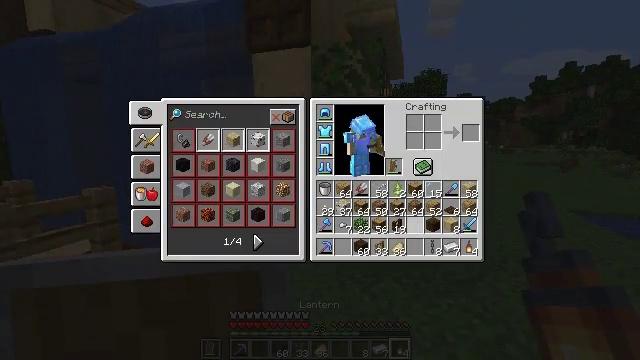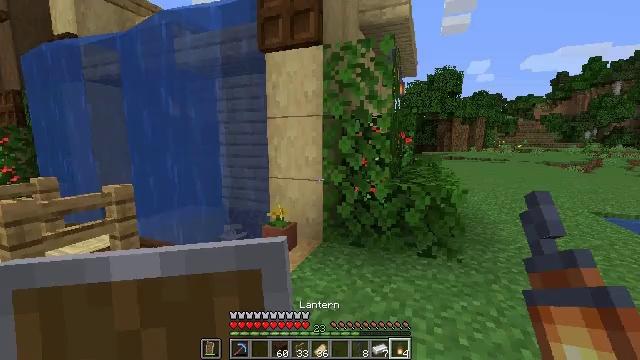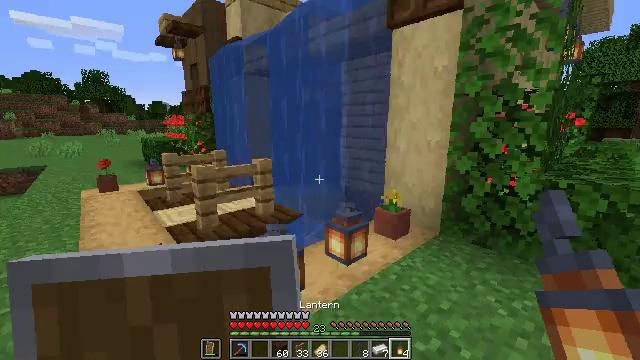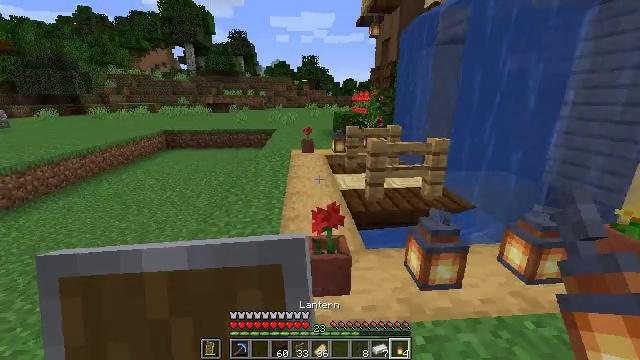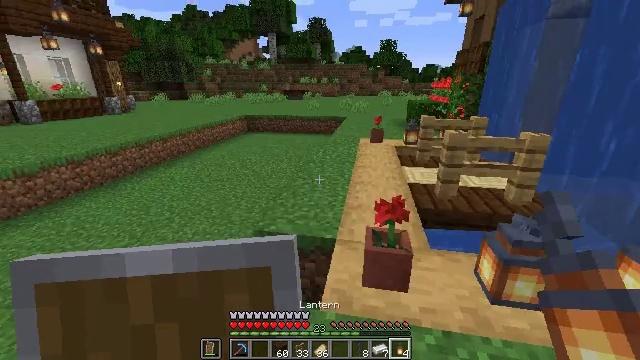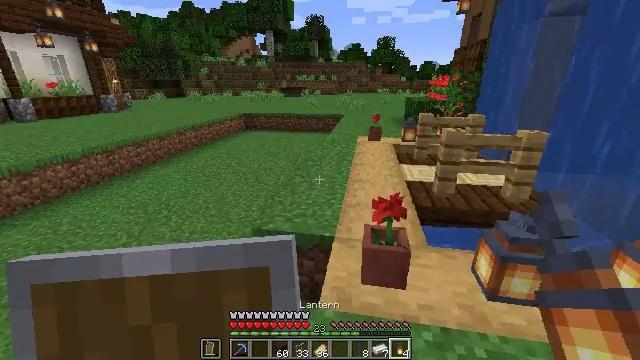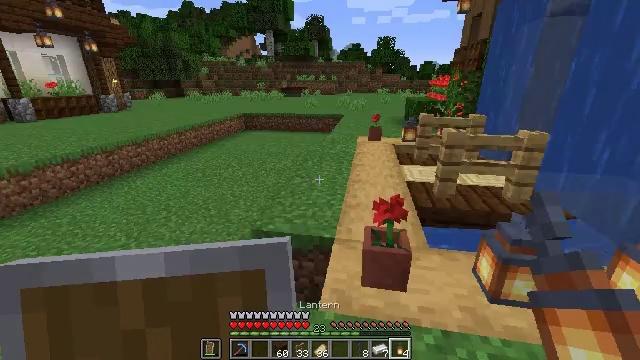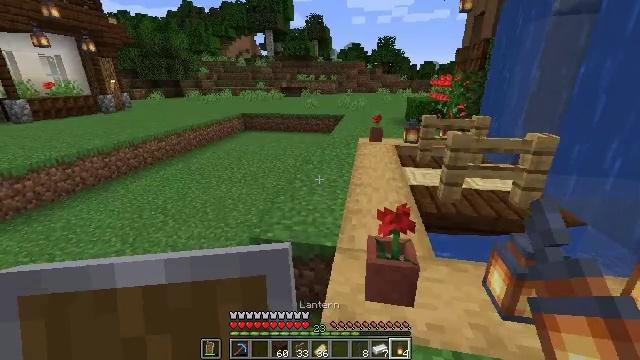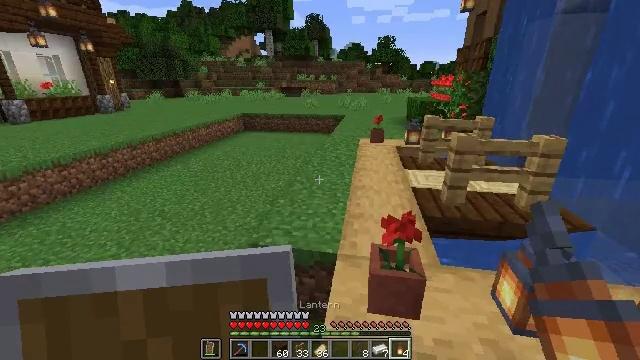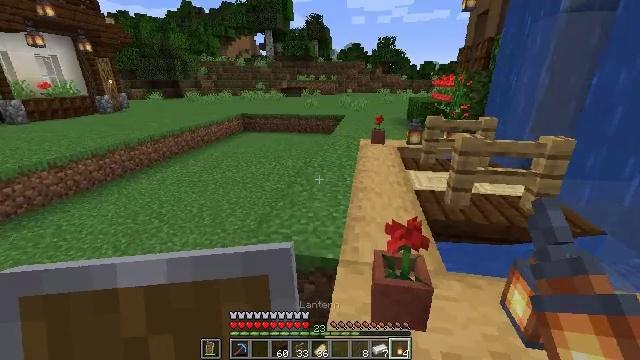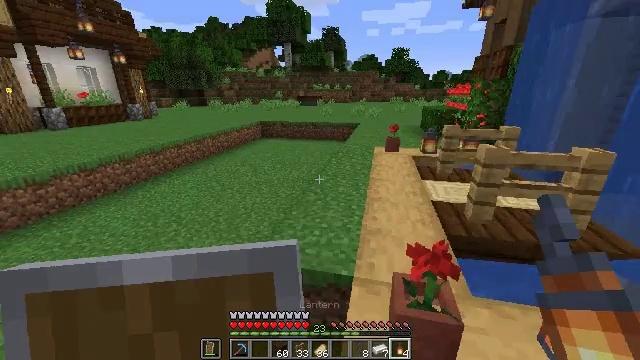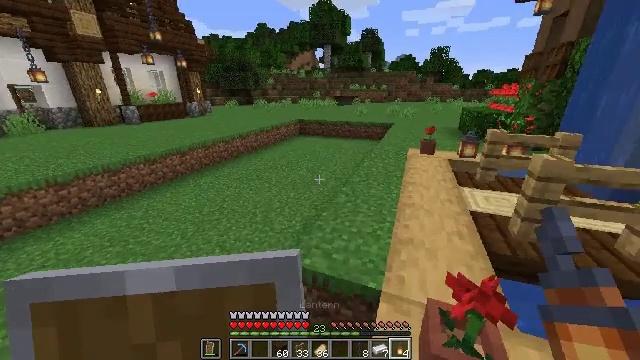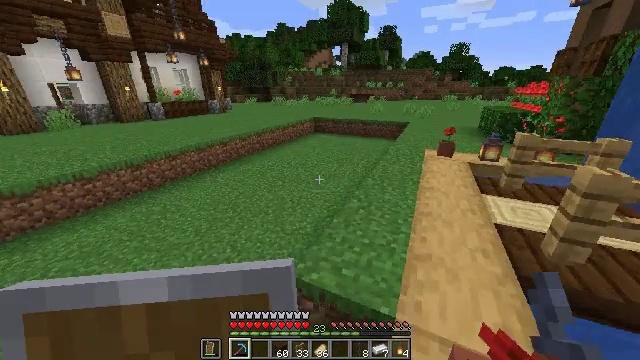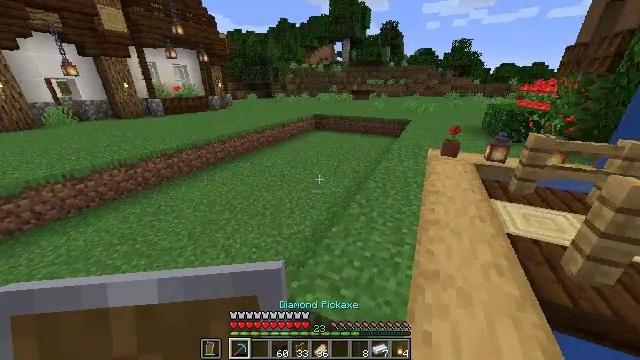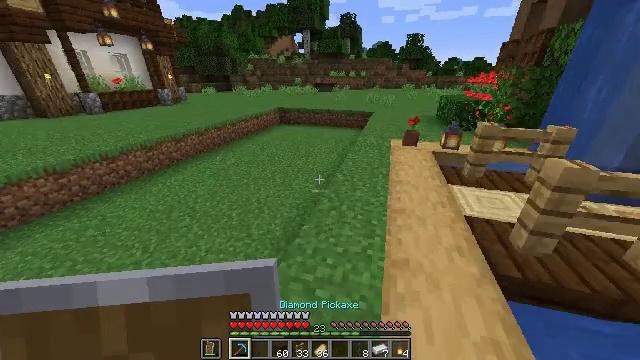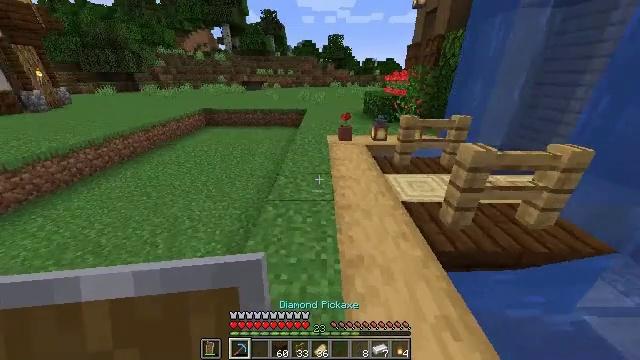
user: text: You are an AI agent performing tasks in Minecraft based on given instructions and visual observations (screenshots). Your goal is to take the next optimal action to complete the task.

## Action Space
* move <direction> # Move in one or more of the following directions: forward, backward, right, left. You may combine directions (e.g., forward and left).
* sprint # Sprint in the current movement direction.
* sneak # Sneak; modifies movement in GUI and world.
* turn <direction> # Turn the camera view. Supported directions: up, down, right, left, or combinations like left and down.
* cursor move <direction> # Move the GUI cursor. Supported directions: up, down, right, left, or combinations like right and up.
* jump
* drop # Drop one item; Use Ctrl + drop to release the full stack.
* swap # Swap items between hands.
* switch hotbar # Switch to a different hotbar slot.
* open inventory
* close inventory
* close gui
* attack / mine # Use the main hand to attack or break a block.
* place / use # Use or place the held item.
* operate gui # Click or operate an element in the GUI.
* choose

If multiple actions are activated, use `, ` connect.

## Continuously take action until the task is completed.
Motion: motion action
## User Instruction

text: Use the crafting table to make an oak pressure plate.
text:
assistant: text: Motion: cursor move left
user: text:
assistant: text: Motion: turn left and down
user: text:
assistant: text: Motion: turn left and down
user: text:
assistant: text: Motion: turn left and down
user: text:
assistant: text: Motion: no_op
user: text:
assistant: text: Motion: move forward
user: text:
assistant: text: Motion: move forward
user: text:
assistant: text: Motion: no_op
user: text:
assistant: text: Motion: move forward
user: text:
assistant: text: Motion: move forward, turn left and up
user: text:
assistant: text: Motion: move forward, turn left and down
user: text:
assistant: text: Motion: move forward, turn left and down, switch to hotbar 1
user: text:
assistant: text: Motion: move forward, turn down, switch to hotbar 1
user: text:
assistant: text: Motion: move forward, turn right and down, switch to hotbar 1
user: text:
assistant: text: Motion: move forward, turn right
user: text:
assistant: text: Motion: move forward, turn right
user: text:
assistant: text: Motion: move forward
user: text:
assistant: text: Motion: move forward, jump
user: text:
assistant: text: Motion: move forward, jump
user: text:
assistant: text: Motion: move forward, jump
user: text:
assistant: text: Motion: move forward, jump
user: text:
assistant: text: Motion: move forward, jump
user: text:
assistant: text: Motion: move forward, jump
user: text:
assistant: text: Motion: move forward, jump
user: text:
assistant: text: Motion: move forward, jump
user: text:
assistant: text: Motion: move forward, jump
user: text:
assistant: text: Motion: move forward
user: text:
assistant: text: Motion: move forward
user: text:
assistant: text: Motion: move forward
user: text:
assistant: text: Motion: move forward